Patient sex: M
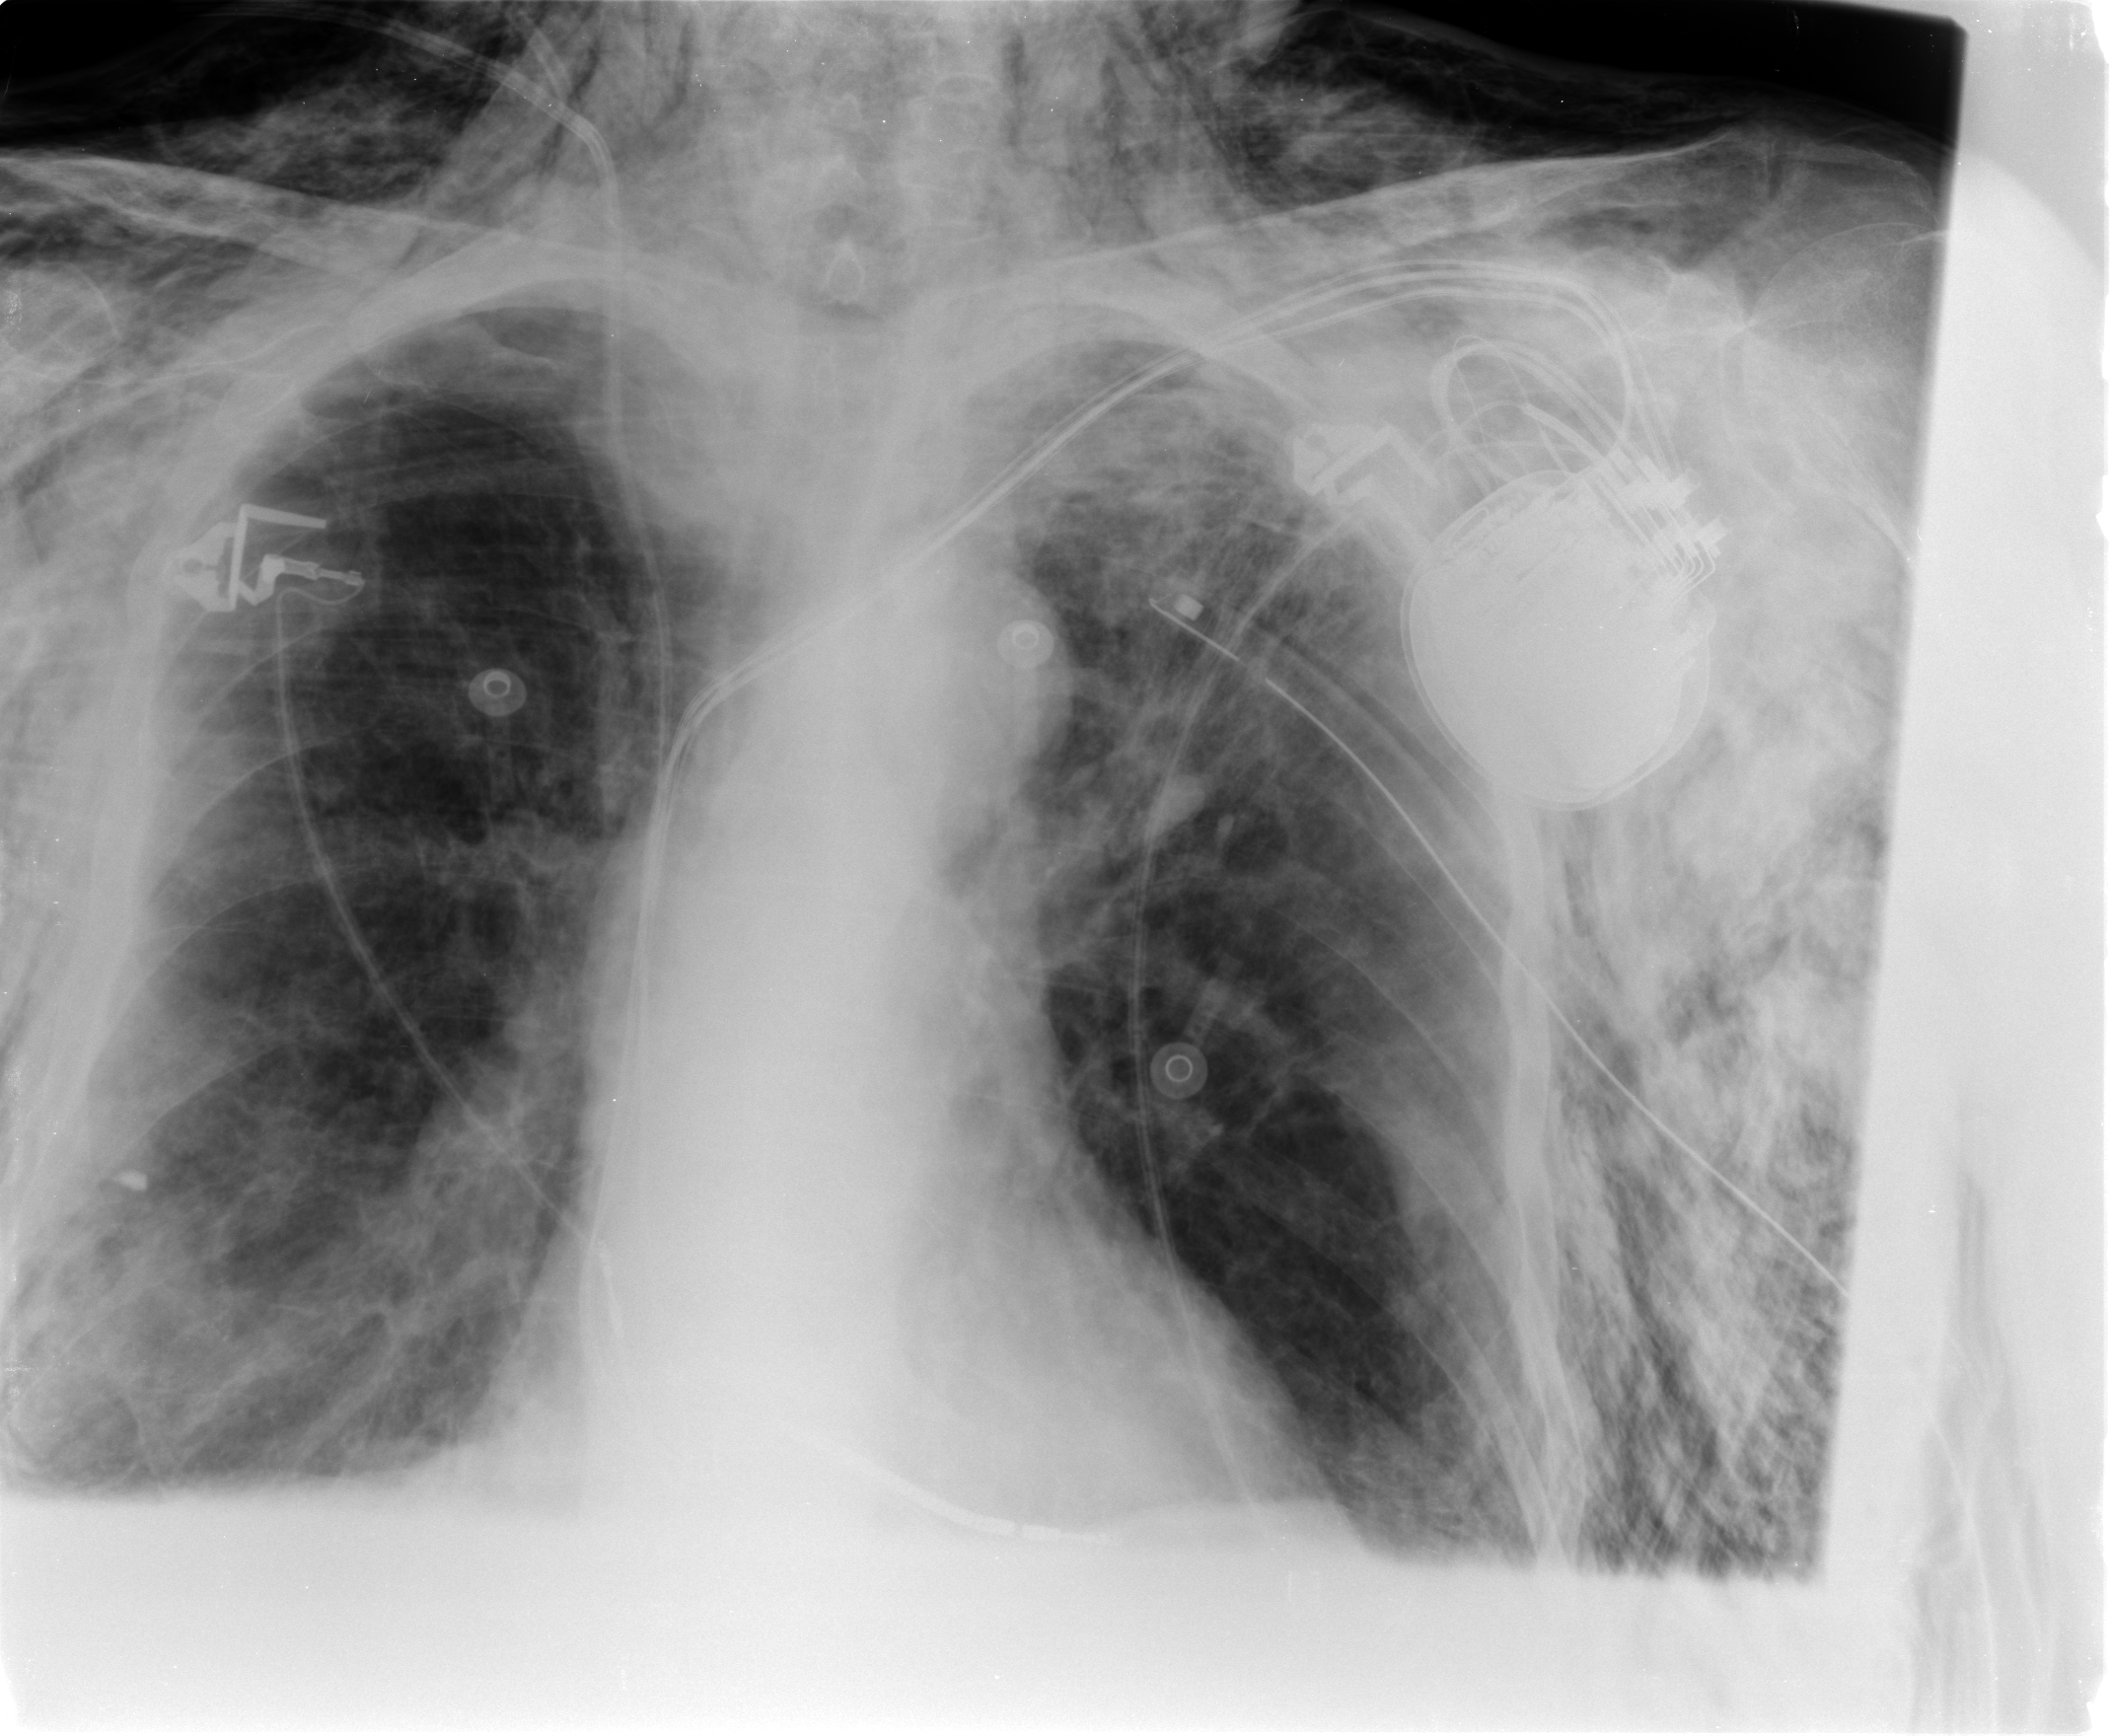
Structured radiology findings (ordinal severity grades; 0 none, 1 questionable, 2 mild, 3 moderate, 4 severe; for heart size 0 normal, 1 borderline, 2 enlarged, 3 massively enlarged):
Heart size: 0
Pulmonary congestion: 2
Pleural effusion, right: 0
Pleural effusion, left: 0
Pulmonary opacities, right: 2
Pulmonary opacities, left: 2
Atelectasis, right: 2
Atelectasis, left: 3